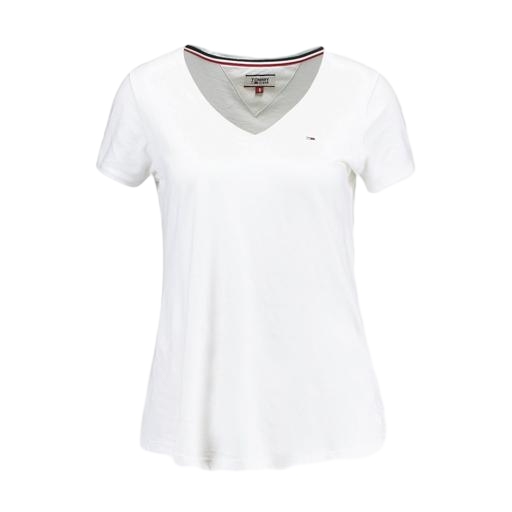
white slim-fit v-neck tee, white v-neck jersey tee, white v-neck t-shirt, white background